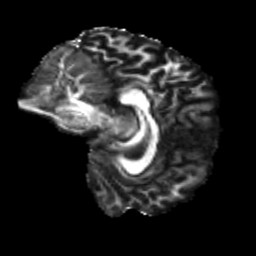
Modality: FA
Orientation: sagittal
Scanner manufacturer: siemens
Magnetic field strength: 3 T
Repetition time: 4 s
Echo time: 0.0594 s